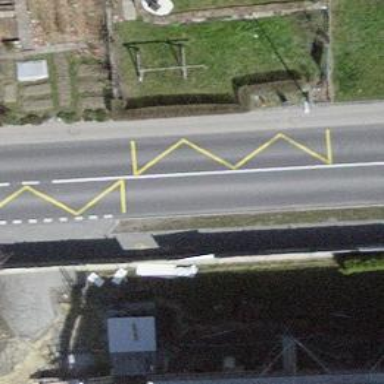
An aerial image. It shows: Public transport stop position.